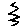
Label: zigzag